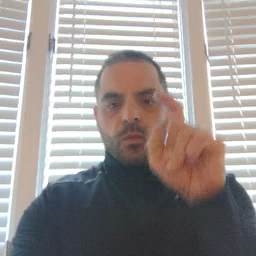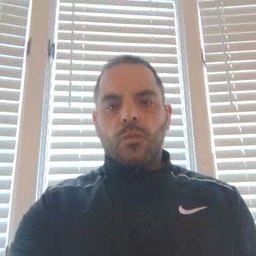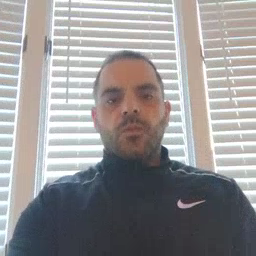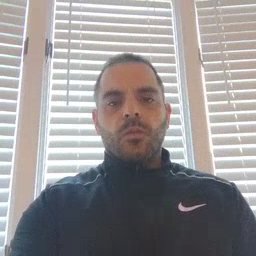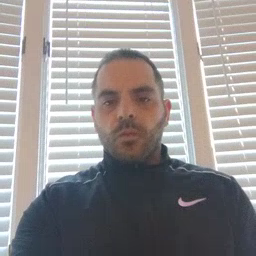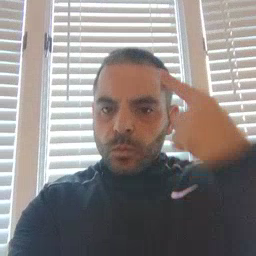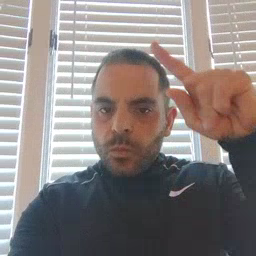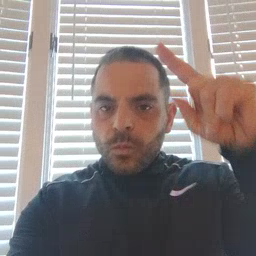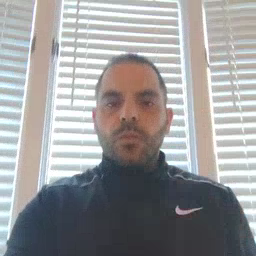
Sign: for